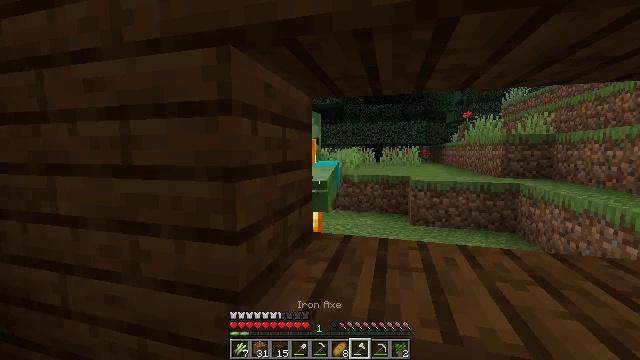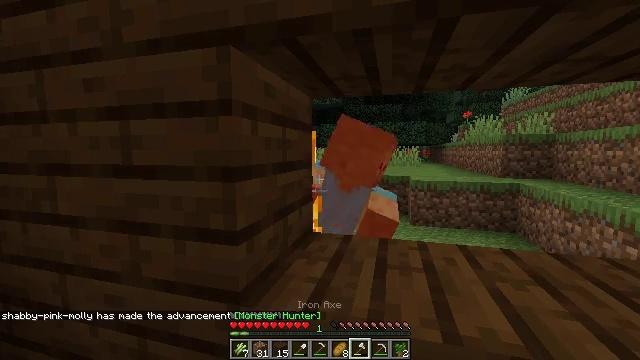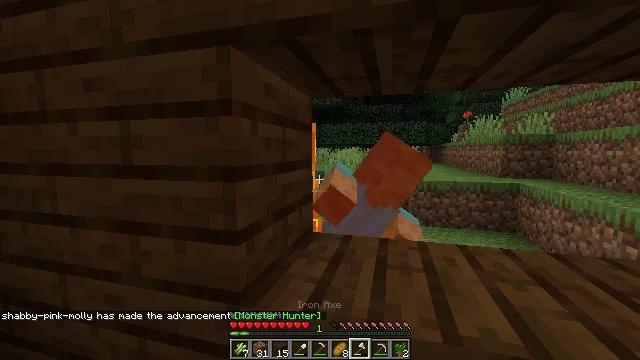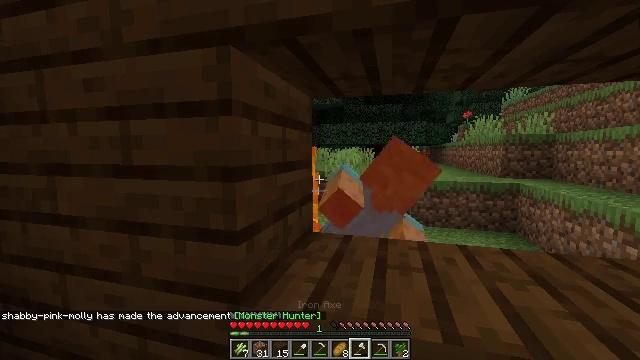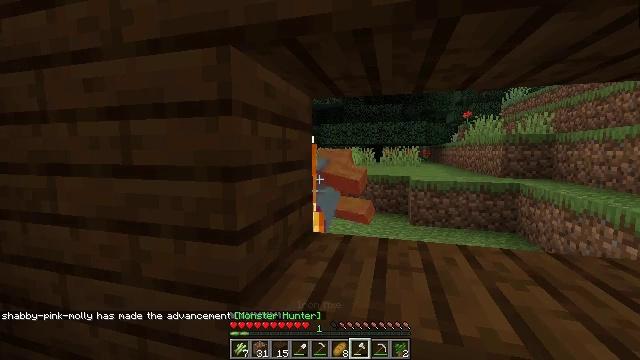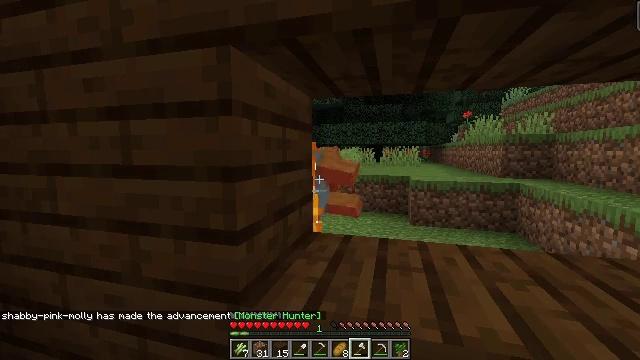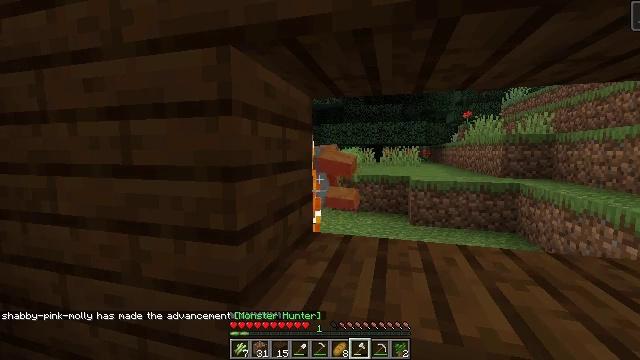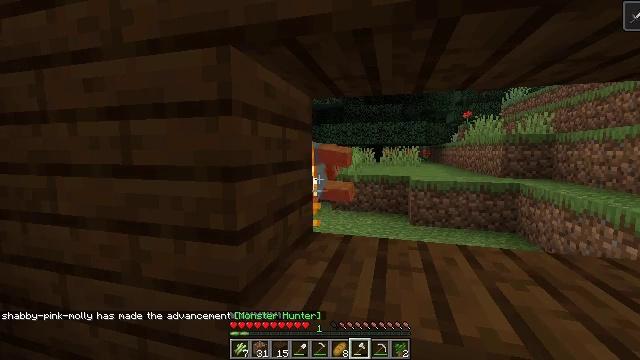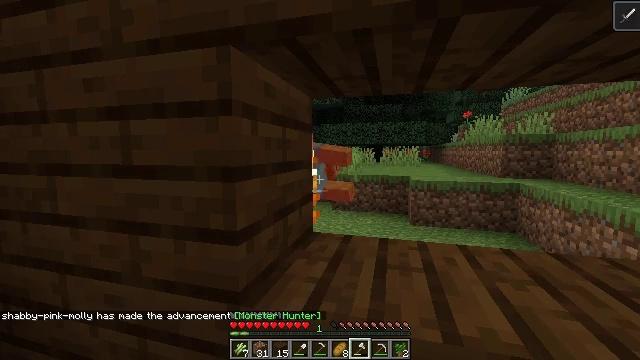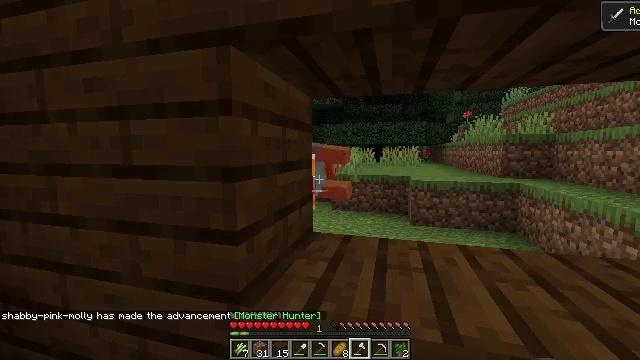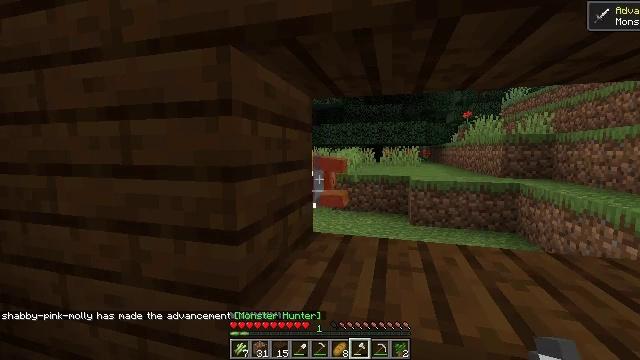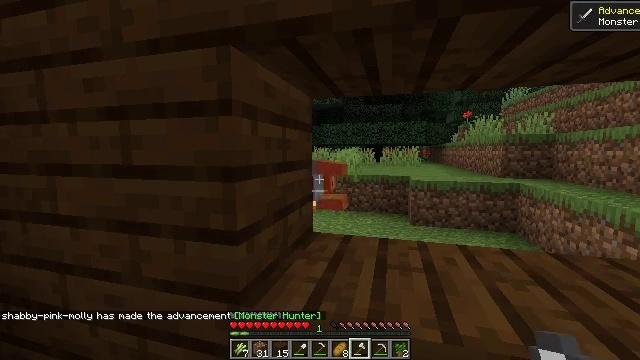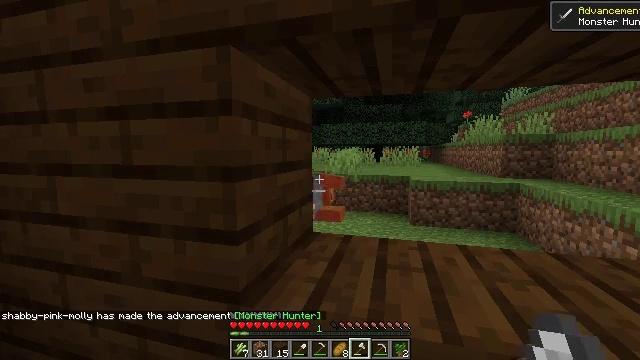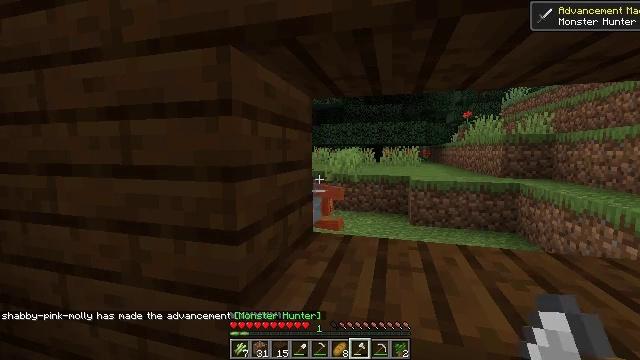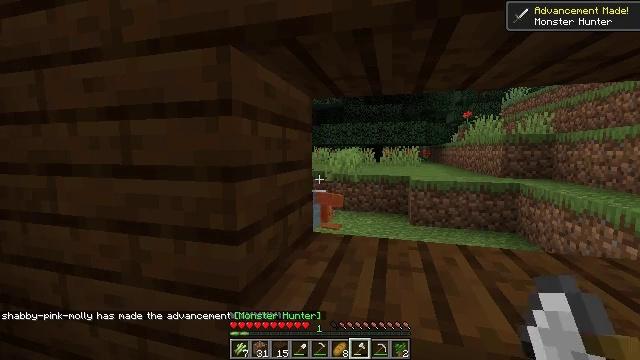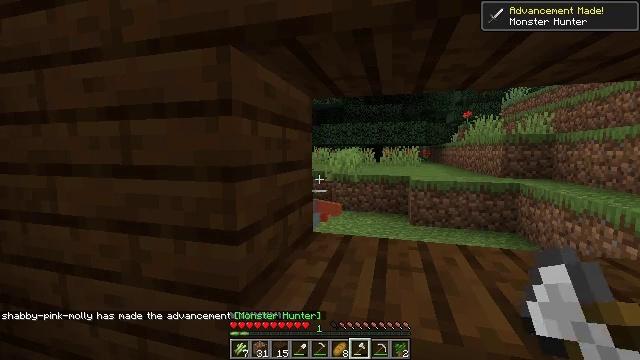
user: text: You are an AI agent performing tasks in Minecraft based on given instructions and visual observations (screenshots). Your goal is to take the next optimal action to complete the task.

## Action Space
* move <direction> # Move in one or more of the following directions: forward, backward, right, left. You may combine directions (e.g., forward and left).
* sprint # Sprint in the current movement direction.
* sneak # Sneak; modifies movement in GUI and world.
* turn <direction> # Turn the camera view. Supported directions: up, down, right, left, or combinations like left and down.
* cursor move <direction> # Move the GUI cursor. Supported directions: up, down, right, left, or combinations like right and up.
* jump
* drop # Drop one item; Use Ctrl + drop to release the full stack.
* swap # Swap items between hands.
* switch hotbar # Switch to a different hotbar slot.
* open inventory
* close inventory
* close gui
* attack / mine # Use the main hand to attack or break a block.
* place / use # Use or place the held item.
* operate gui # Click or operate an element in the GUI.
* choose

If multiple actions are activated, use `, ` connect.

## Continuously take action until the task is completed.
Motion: motion action
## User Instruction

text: Mine dark oak planks.
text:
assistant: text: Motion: no_op
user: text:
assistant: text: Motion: no_op
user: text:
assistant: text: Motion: no_op
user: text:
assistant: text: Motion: no_op
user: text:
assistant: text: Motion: no_op
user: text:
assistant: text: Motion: no_op
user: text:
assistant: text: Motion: no_op
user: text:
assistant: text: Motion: no_op
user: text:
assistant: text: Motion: no_op
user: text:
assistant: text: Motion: no_op
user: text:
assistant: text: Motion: no_op
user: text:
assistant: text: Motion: no_op
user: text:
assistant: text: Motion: no_op
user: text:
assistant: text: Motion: no_op
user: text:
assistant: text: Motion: no_op
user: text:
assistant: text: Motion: no_op
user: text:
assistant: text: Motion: no_op
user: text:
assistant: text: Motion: no_op
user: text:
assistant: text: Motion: no_op
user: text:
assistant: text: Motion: no_op
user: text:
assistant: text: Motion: no_op
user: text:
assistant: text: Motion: no_op
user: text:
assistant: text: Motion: no_op
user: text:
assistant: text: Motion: no_op
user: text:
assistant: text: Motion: no_op
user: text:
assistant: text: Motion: no_op
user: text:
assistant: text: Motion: no_op
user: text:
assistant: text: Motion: move forward and move right
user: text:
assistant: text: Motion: move forward and move right, turn left and down
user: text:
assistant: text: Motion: move forward and move right, turn left